Question: I'm setting up a firebase database for handling some requests I receive from my application. I need to insert an object "player" inside another object "room" to handle the multiplayer lobbies.
For a better comprehension I also do a little schema using firebase realtime db - schema below.
I want that instead of "room 1" the database puts an unique id, same thing for "player 1" and the other. Do you have any advice to help me doing this?
]
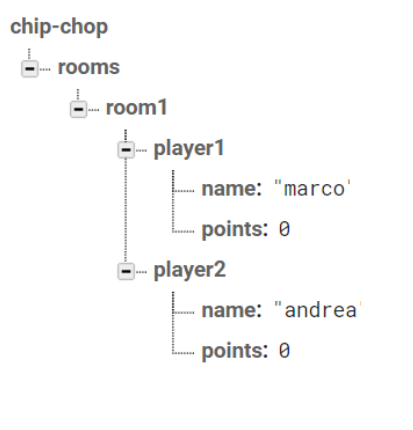
Answer: Try this (using a "path" to point to where you need):
'''
const updates = {}
const roomName = 'room1'
const playerName = 'player1'
const path = 'chip-chop/rooms/${roomName}/${playerName}'
const playerData = {
name: 'marco',
points: 0,
}
updates[path] = playerData
await firebase.database().ref().update(updates)
'''
Please note that this will the data. This means that other fields will not be affected (whether that is a bad or good thing is up to you)